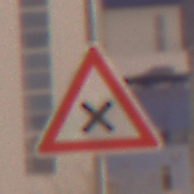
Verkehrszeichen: KreuzungOderEinmuendung
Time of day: Night
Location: Outdoor (Urban)
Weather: Overcast
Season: Winter
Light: Artificial